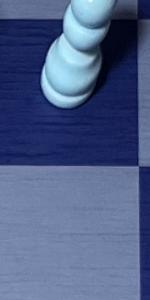
Label: Empty